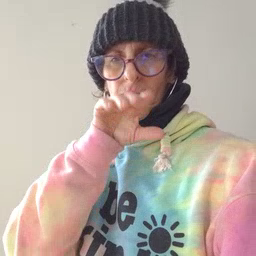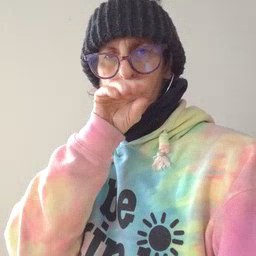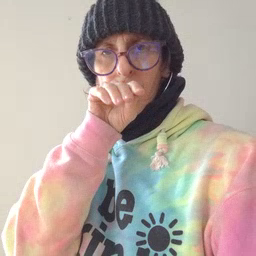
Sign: goose